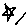
Label: star